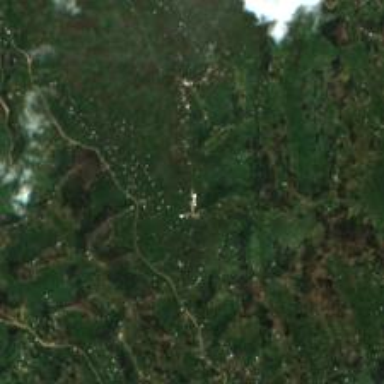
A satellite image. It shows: Village.